Question: I'm building a light news extension which should allow sending news via email.
How could I add a custom action for email sending like in the picture?

Thank you.
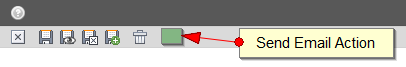
Answer: Take a look in the source, there is a hook that allow you to modify this bar to add or remove buttons.
<URL>